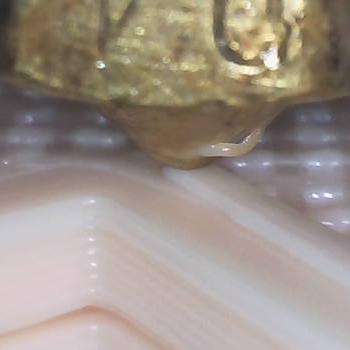
Flow rate: 300%